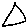
Label: triangle